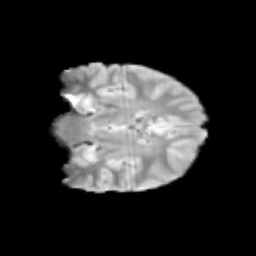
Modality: T2w
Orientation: coronal
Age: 11
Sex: female
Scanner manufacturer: siemens
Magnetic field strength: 3 T
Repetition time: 3.8 s
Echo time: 0.07 s